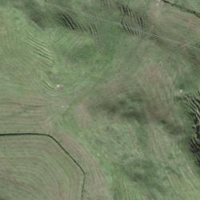
EUNIS habitat code: 23
Species observed at this site:
Hypericum tetrapterum